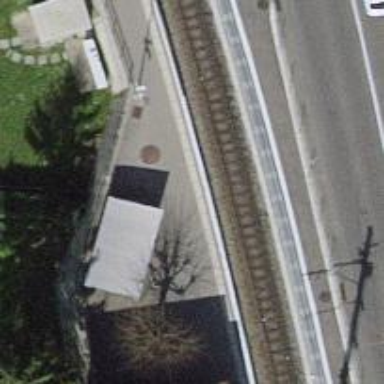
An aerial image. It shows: Bicycle parking shed.